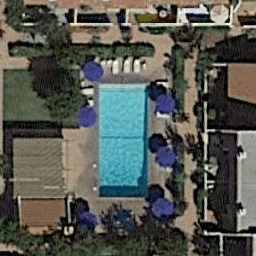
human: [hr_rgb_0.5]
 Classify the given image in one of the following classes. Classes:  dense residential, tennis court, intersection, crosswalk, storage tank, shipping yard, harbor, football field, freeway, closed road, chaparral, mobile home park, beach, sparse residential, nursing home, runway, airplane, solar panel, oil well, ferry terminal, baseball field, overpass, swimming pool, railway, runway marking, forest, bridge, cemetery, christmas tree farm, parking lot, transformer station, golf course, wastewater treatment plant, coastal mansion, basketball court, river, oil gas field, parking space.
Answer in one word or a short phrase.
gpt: swimming pool